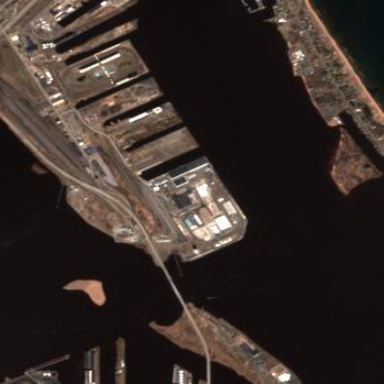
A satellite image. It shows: Industrial area designated as port.